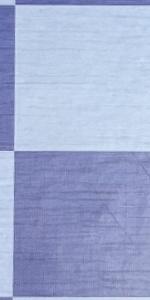
Label: Empty